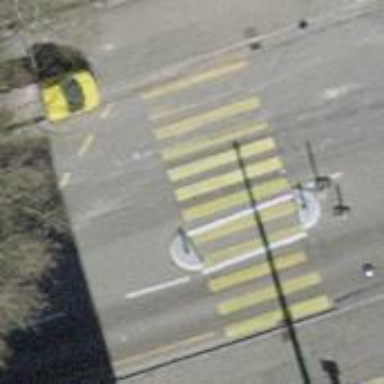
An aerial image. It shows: Marked footway crossing with pedestrian island.